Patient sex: F
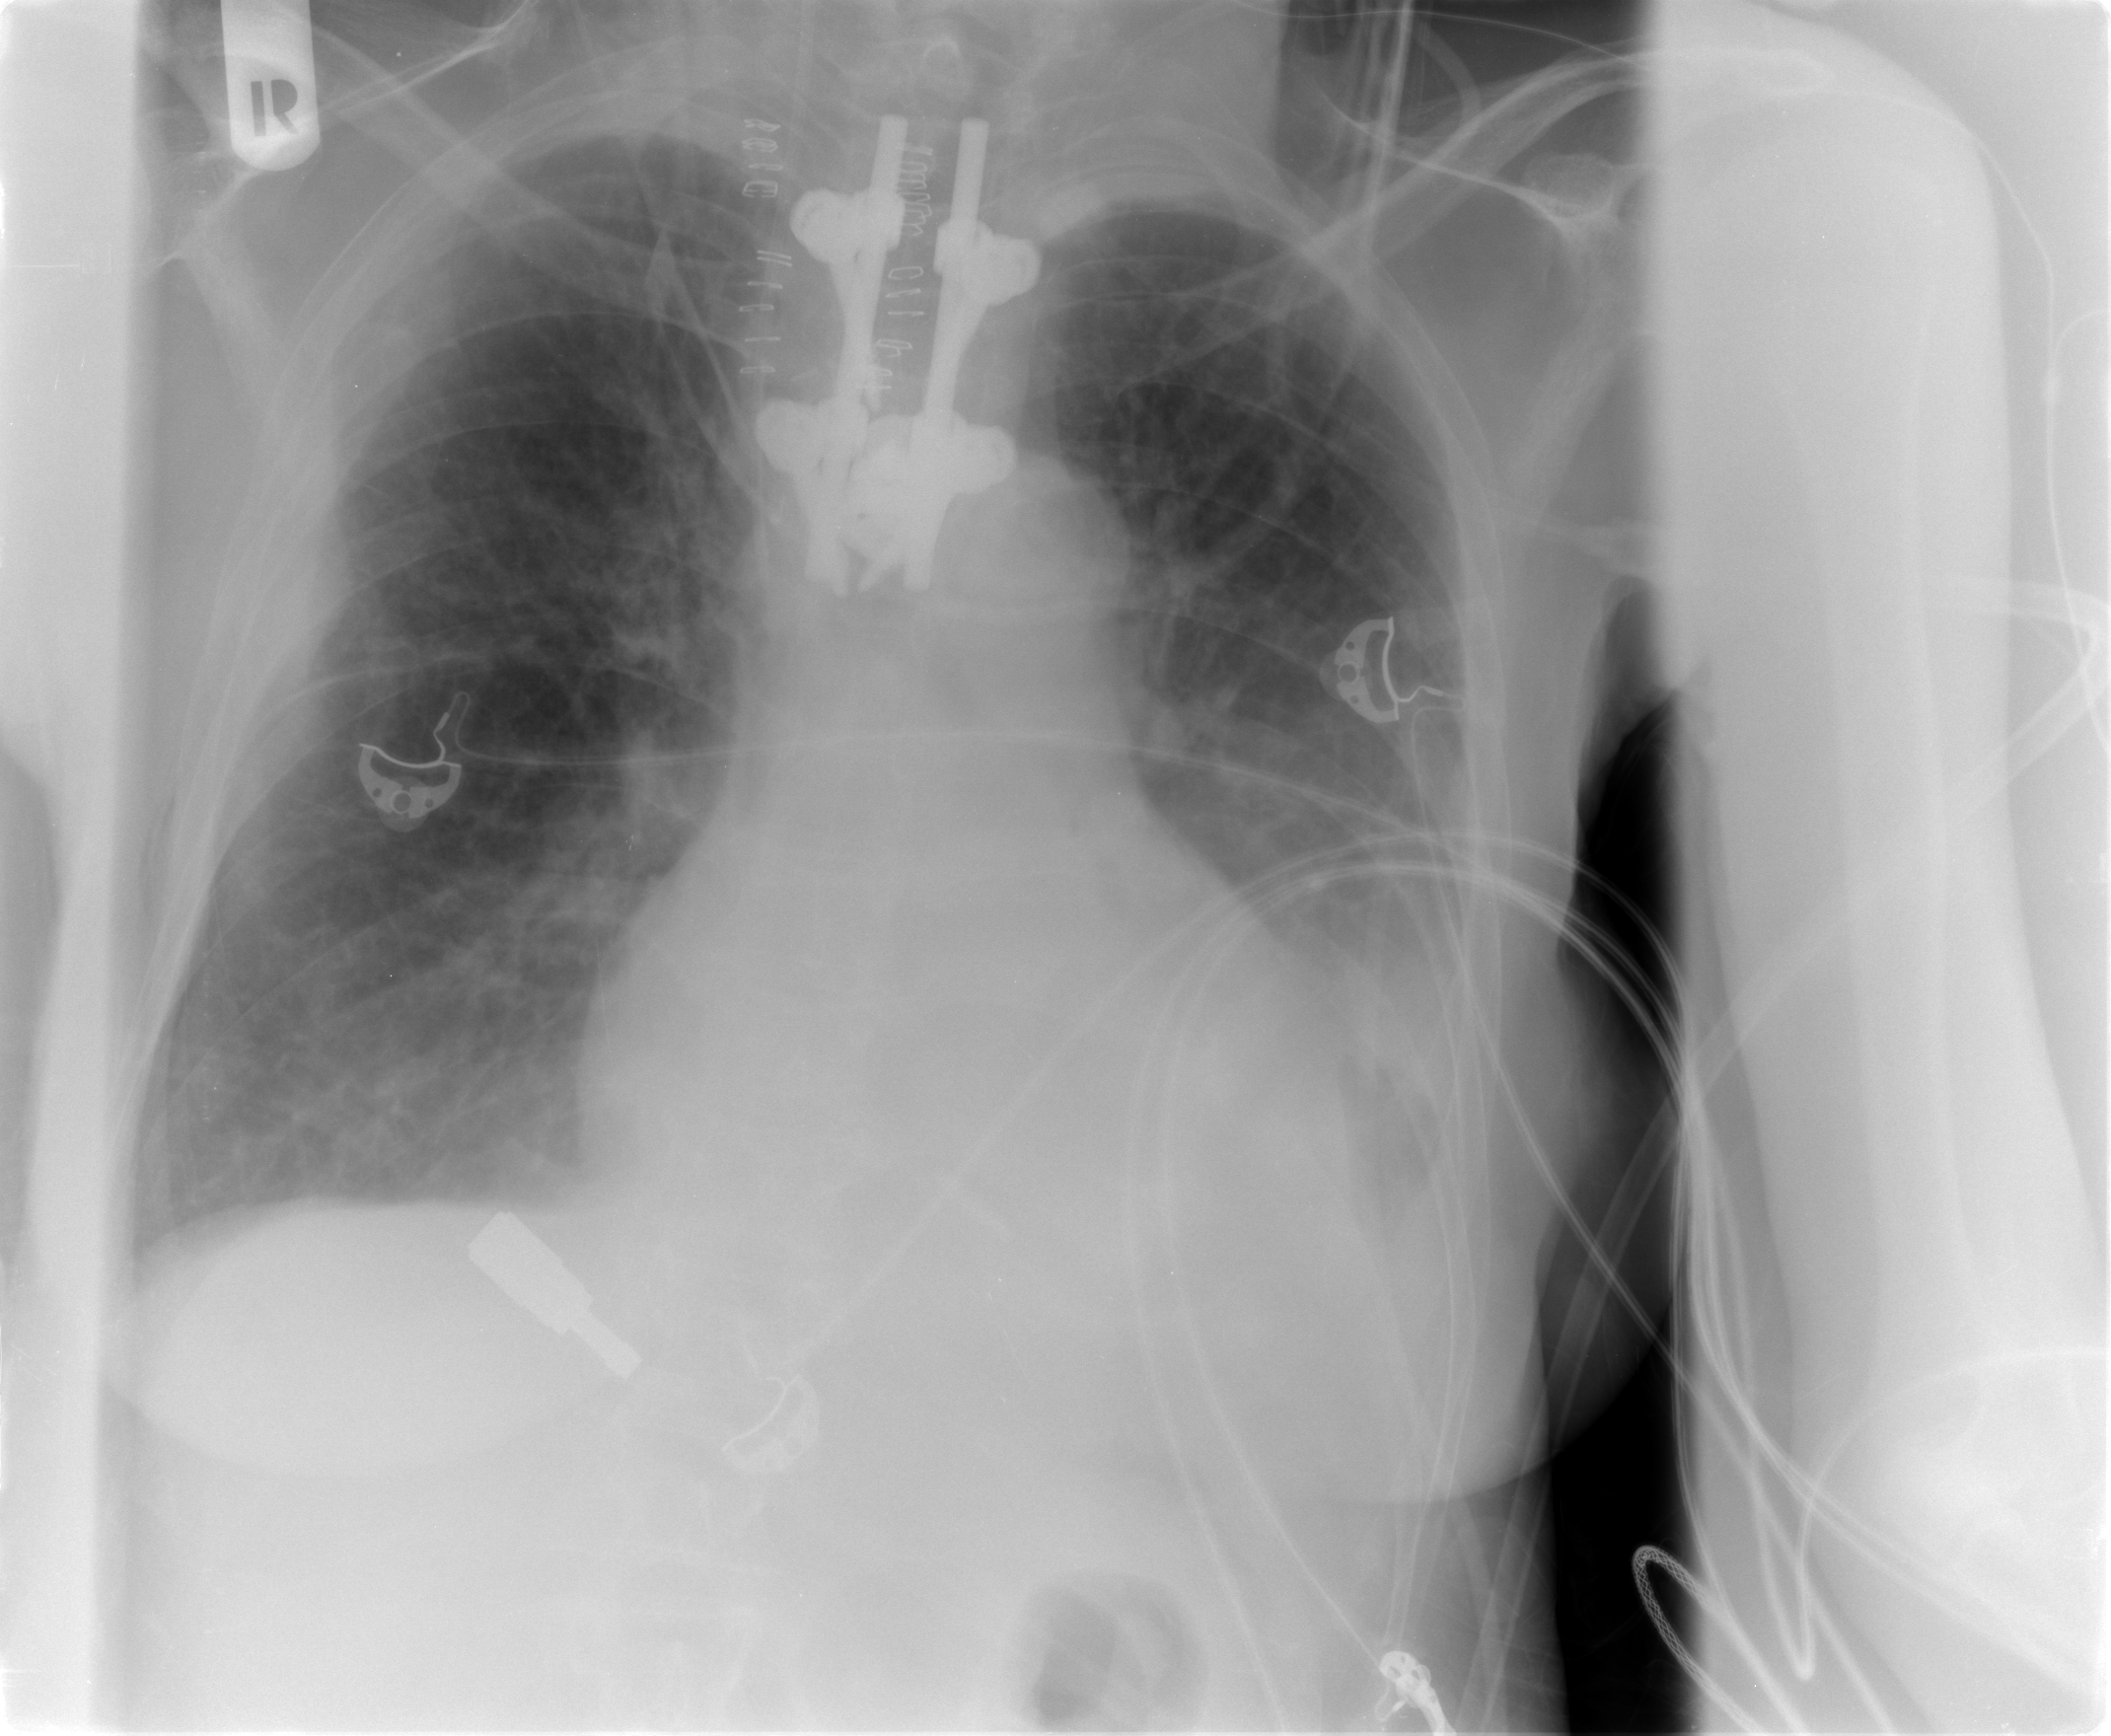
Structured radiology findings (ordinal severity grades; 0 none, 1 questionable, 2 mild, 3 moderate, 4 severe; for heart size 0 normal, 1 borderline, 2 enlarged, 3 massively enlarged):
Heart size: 2
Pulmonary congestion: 0
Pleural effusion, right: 2
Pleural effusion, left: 3
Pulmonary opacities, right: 0
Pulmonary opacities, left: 0
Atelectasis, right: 2
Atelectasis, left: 2